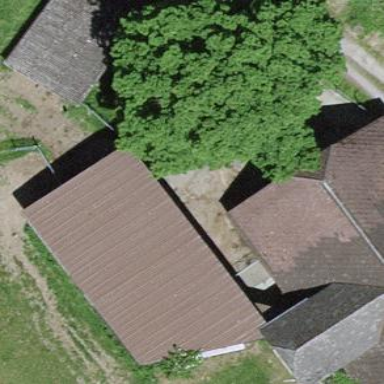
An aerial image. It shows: Barn.